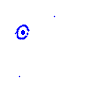
Particle: kaon